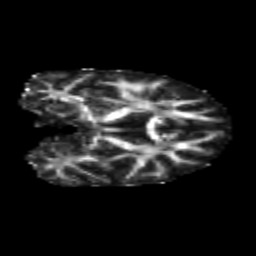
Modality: FA
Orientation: coronal
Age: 40
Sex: female
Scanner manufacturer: siemens
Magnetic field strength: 3 T
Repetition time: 1.8 s
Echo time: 0.07 s